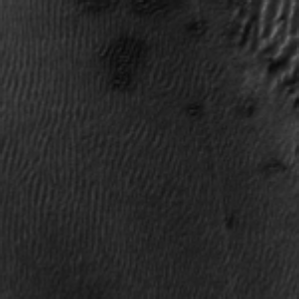
Label: frost